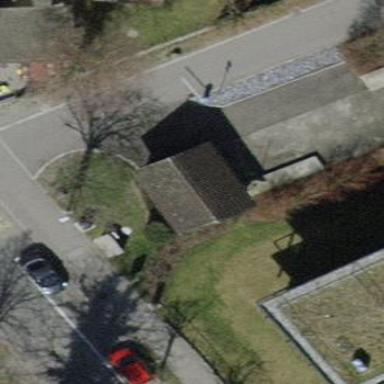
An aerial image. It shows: Service building.